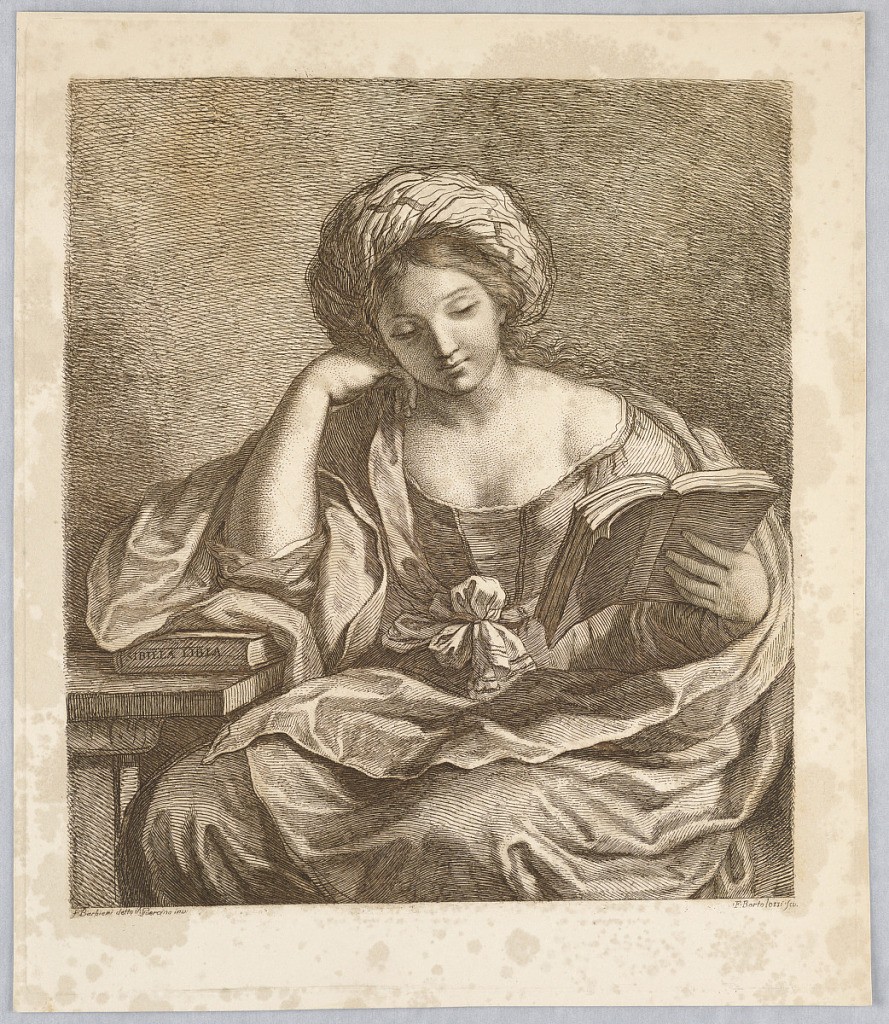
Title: A Sybil, with a Book
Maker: Francesco Bartolozzi, Italian, active England, 1727–1815
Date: ca. 1760–1770
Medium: Engraving in brown ink on white paper
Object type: Print
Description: A woman sits at a table, her elbow on the table at left, resting on a book with "SIBILEA LIBIA" written on its spine. In her left hand she holds another book, open.